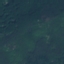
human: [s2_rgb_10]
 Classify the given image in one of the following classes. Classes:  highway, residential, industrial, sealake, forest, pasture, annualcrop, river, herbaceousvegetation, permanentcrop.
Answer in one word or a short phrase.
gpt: Forest